Question: I'd like to notify my users when something like a request failure occurs. However, I don't want to interrupt the user by using a popup style alert. I'm looking for something like when you change the volume on the device and that translucent icon pops up and fades away after a second or two. During the time the icon is showing, the user can still interact with the app as if it weren't there.
I looked in the HIG, but I couldn't find any such UI control that is native to iOS. Are there any good open source controls that do this?

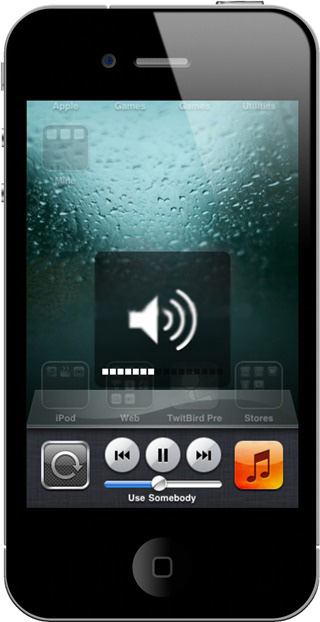
Answer: There's an excellent control for a HUD-style popup called <URL>. I belive it does exactly what you're looking for: